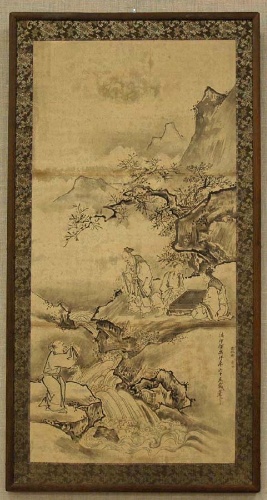
Artist: Kano Tan'yū
Artist bio: Japanese, 1602–1674
Date: dated 1666
Object type: Hanging scroll
Classification: Paintings
Medium: Hanging scroll mounted as a panel; ink and color on paper
Culture: Japan
Period: Edo period (1615–1868)
Dimensions: Image: 33 1/8 x 16 in. (84.1 x 40.6 cm)
Overall with mounting: 36 1/2 x 18 5/8 in. (92.7 x 47.3 cm)
Framed: 37 7/16 x 19 7/8 in. (95.1 x 50.5 cm)
Department: Asian Art
Credit line: Gift of John and Lili Bussel, 1996
Accession year: 1996
Repository: Metropolitan Museum of Art, New York, NY
Tags: Men|Mountains|Landscapes|Games